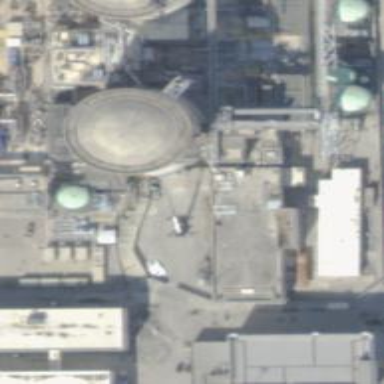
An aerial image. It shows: Nuclear power generator.